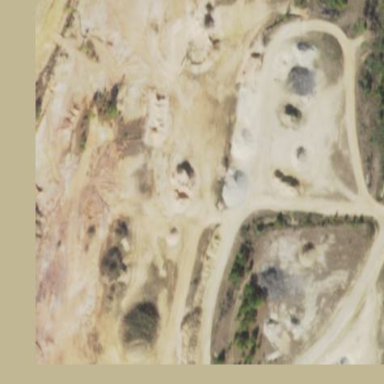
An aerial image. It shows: Brownfield area used for sand resource extraction.